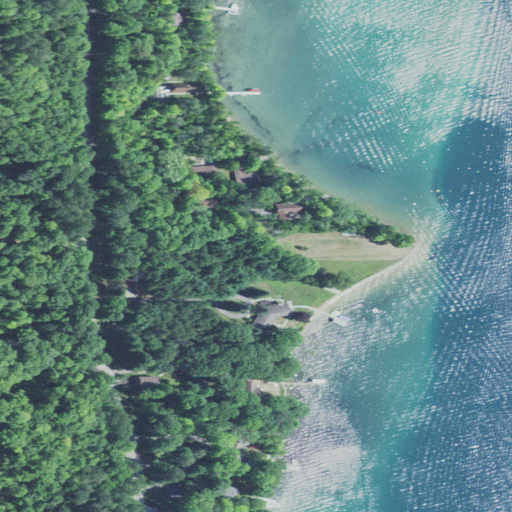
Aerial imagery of cape in Michigan named Indian Point containing open water, deciduous forest, open development, low intensity development, woody wetlands, mixed forest, herbaceous wetlands, and barren land